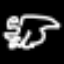
Label: frog